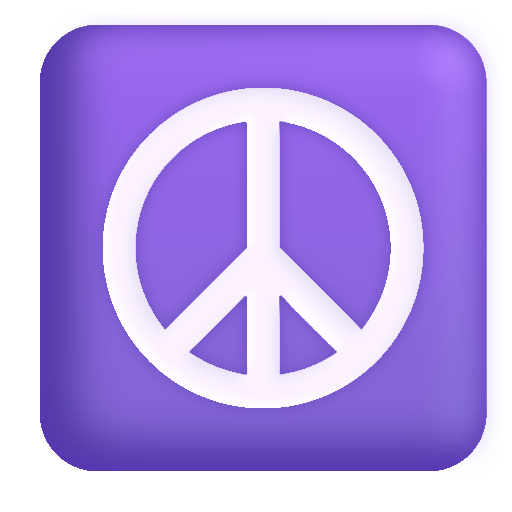
peace symbol color